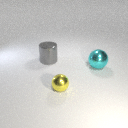
small yellow metal sphere to the left of large cyan metal sphere